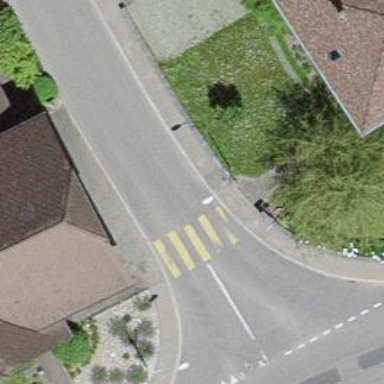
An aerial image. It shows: Marked crossing on the road.